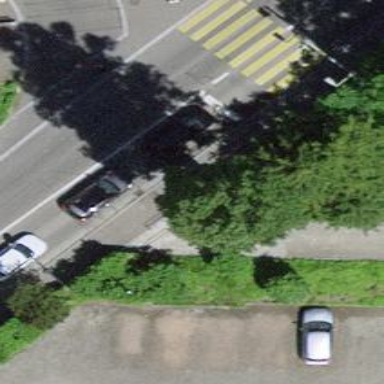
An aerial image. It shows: Cycle barrier.